Aerial crown-view tile of a tropical tree (Barro Colorado Island, Panama), acquired 20250217:
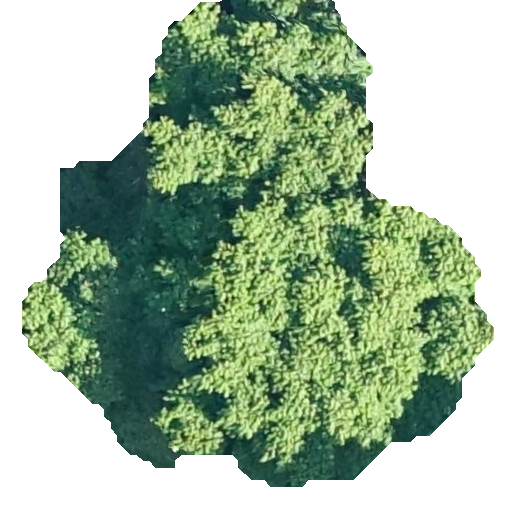
Species: Tachigali panamensis
GBIF accepted scientific name: Tachigali panamensis
Crown area: 223.525 m²